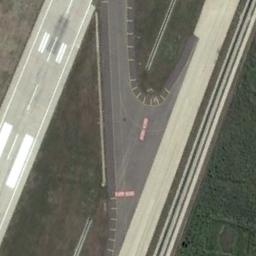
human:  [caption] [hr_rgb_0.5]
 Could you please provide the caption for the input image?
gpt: The grass is beside the runway .

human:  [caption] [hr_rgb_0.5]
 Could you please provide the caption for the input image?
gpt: The runway with two aiming point markings connects another road .

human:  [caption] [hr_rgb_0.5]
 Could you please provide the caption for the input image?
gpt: The runway is on the bare land next to some trees .

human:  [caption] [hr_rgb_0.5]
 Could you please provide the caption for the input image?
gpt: There are green lawns next to the two connected runways, And there are white short and thick signs on the runway .

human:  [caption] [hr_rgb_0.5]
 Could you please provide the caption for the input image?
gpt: There are green lawns beside the runway .